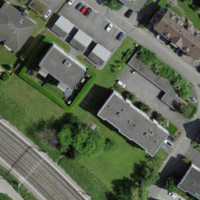
EUNIS habitat code: 55
Species observed at this site:
Pica pica
Corvus corone
Falco tinnunculus
Datura stramonium